Question: : When I click on "Browse Files" button to upload images for a product. It is not browsing files from my computer.

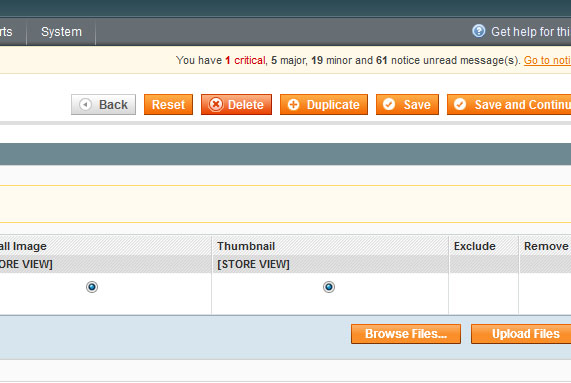
Answer: Try different browsers. I know sometimes I find, say, it won't work in Chrome but will in Firefox. It's all Flash related.